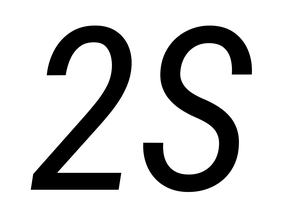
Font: Roboto-Italic_Condensed_Italic